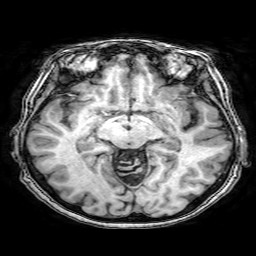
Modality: T1w
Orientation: coronal
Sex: female
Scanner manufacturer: philips
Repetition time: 0.008151 s
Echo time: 0.00373 s